Question: I'm making a calculator in tkinter and I'm trying to get the buttons to be right next to each other like this:

This is my code for the buttons so far:
'''
Entry(root).grid(row=0, column=0, columnspan=5)
Button(root, text='C').grid(row=1, column=0, sticky='w')
Button(root, text='CE').grid(row=1, column=1, sticky='w')
Button(root, text='0').grid(row=5, column=0)
columncount = 0
for x in range(1, 4):
Button(root, text=str()).grid(row=4, column=columncount)
columncount += 1
columncount = 0
for x in range(4, 7):
Button(root, text=str(x)).grid(row=3, column=columncount)
columncount += 1
columncount = 0
for x in range(7, 10):
Button(root, text=str(x)).grid(row=2, column=columncount)
columncount += 1
'''
How do I remove the space?
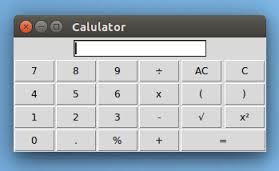
Answer: You need to request that the widgets expand to fill the space given to them. With the 'grid' geometry manager you can control that with the 'sticky' attribute. You give it a string containing one or more of "n", "s", "e", and "w", representing the points of a compass (north, south, east, west)
For example:
'''
Button(root, text=str()).grid(row=4, column=columncount, sticky="nsew")
'''
You will need to do that for every button.
If you literally want no space between the buttons, you may also need to turn of the highlight ring which is used to show which button has keyboard focus. This is controlled with the 'highlightthickness' attribute, which defaults to 1 pixel.
'''
Button(..., highlightthickness=0)
'''
It's recommended not to do that, since the ring is important for being able to use the app without a mouse.